Question: Sorry if my English has mistakes)). My question is How to make div with height limit? I mean, my div has some ul blocks for example:
'''
<div>
<ul>
<li>First text</li>
</ul>
</div>
'''
And my DIV has height 280 px. When I try to add more and more '<li>smth...</li>' - it's going lower and lower, and after all of that my text gone below my div's height limit.
Don't propose float:left, It means, that all my text will adds in horizontal line, but I want to achive Vertical height limit. Smth like newspaper, you know.
Logic: My text have to go lower and lower before my height limit, after that, my text have to split itself, and continue move down on the new vertical line into same div element.
Image for those who don't understand what I am talking about:

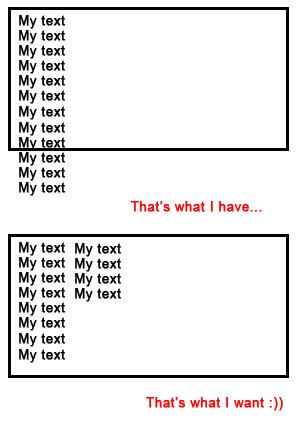
Answer: I am not sure if it's possible to incorporate a width within this script but it will allow a flow from column to column. I also noticed that this does not seem to work within IE.
'''
<head>
<style>
.columnFlow
{
-moz-column-count:3; /* Firefox */
-webkit-column-count:3; /* Safari and Chrome */
column-count:3;
-moz-column-gap:40px; /* Firefox */
-webkit-column-gap:40px; /* Safari and Chrome */
column-gap:40px;
-moz-column-rule:2px outset #ff00ff; /* Firefox */
-webkit-column-rule:4px outset #ff00ff; /* Safari and Chrome */
column-rule:4px outset #ff00ff;
}
</style>
</head>
<body>
<div class="columnFlow">
This text will flow within 3 different columns. The only think that I am unsure about is how to get this to work within IE. Also I am not sure how to specifically set the width. It appears as though it even spreads the provided text evenly within the amount of columns that the developer chooses. I hope this helps.
</div>
</body>
'''
There are a few additional version of this on the W3C site. I hope this helps! <URL>